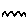
Label: zigzag